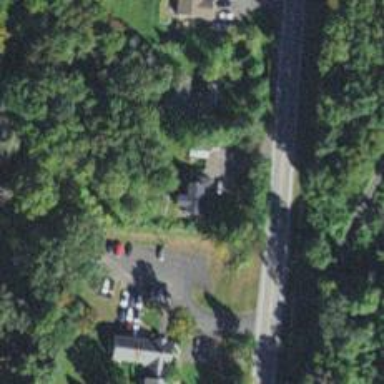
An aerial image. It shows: Veterinary facility.